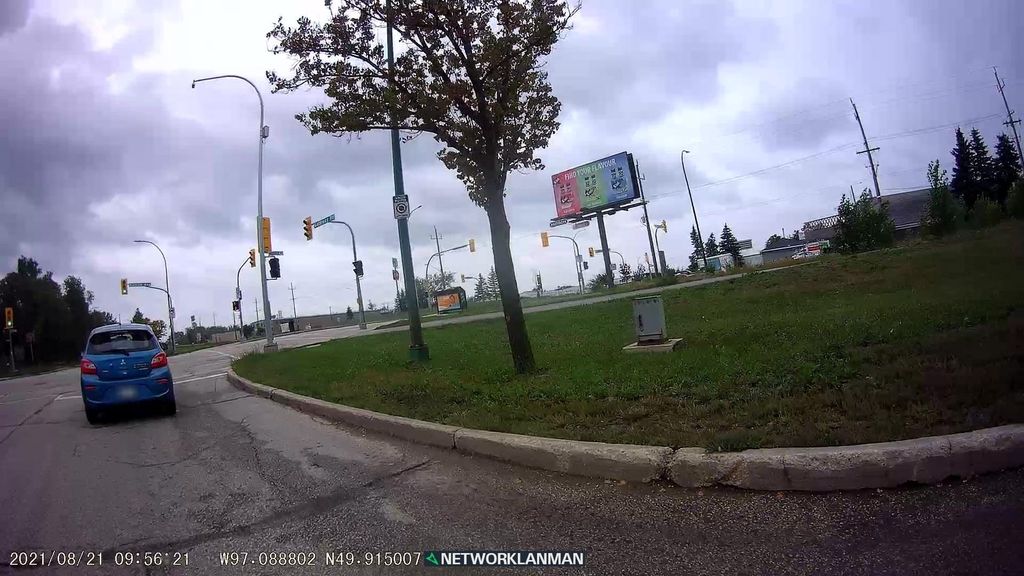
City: winnipeg